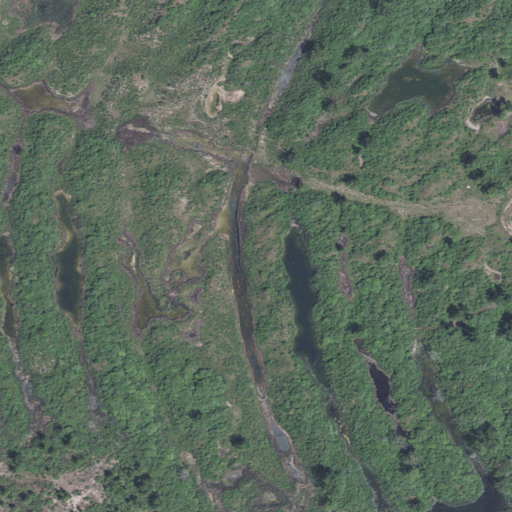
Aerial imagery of dune(s) in Michigan named Alabaster Dune and Swale Complex (Minor) containing grassland, deciduous forest, evergreen forest, pasture, mixed forest, low intensity development, medium intensity development, and barren land